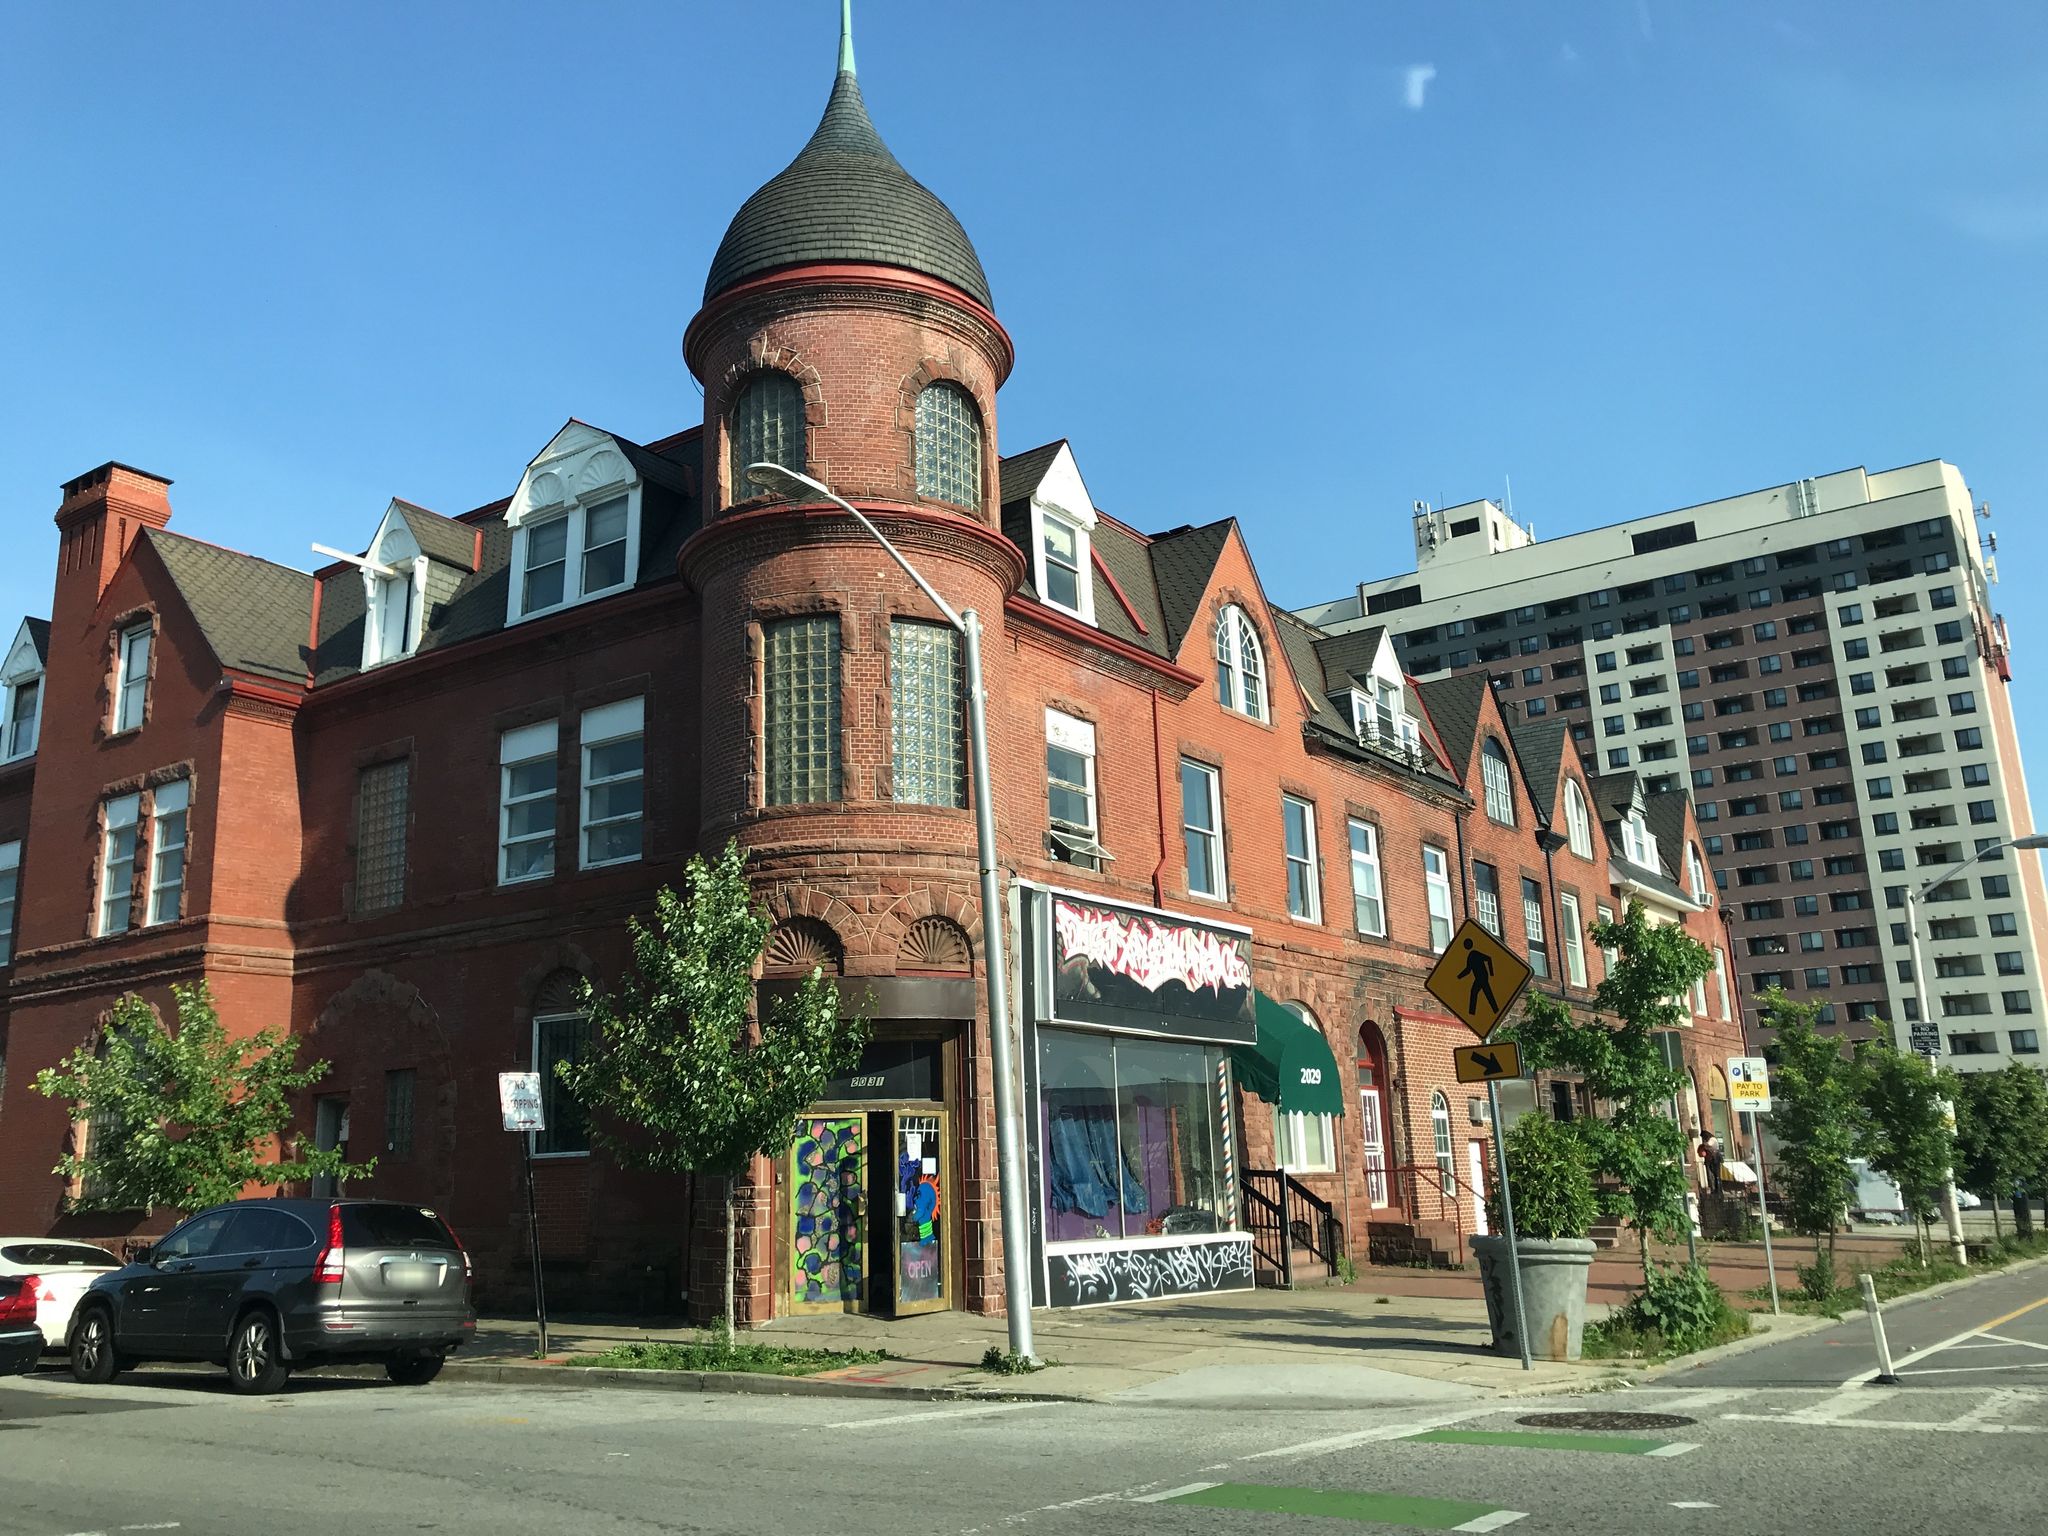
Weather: clear
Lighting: day
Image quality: good
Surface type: walking surface
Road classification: secondary
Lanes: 2
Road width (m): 2.0
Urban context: urban centre
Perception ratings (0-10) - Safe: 6.96, Lively: 9.24, Beautiful: 6.05, Boring: 2.53, Depressing: 3.03, Wealthy: 4.55